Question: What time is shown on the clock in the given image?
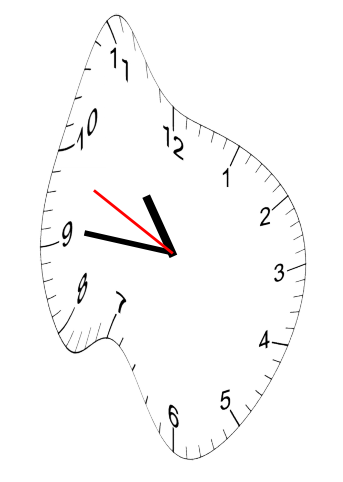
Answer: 10:45:49